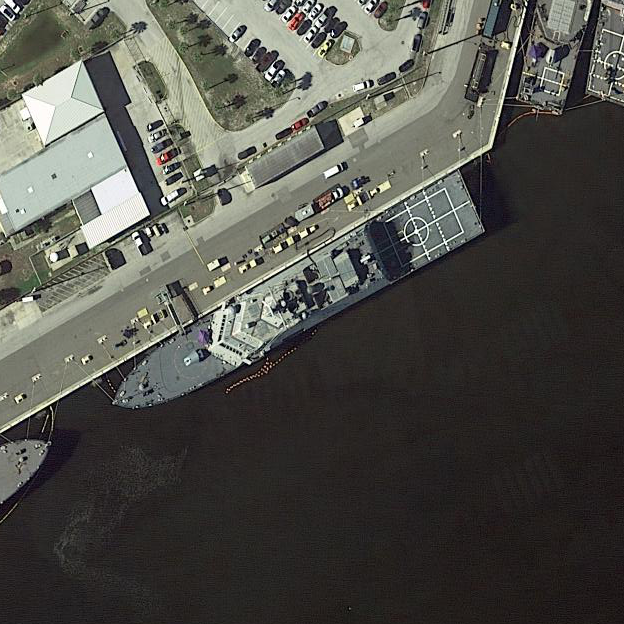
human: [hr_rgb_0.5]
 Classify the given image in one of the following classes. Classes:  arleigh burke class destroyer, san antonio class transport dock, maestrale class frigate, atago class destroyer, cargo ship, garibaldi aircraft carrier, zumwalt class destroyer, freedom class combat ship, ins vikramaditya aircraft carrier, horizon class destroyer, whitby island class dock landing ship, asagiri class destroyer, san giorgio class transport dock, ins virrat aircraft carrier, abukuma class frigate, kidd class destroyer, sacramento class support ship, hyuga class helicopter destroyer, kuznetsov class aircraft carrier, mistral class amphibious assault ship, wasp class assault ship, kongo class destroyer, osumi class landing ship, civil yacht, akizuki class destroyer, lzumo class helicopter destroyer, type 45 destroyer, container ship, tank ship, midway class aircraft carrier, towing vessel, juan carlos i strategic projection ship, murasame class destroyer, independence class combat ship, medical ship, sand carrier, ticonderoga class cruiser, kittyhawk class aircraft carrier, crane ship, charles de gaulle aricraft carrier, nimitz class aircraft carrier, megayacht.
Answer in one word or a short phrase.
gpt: Freedom class combat ship